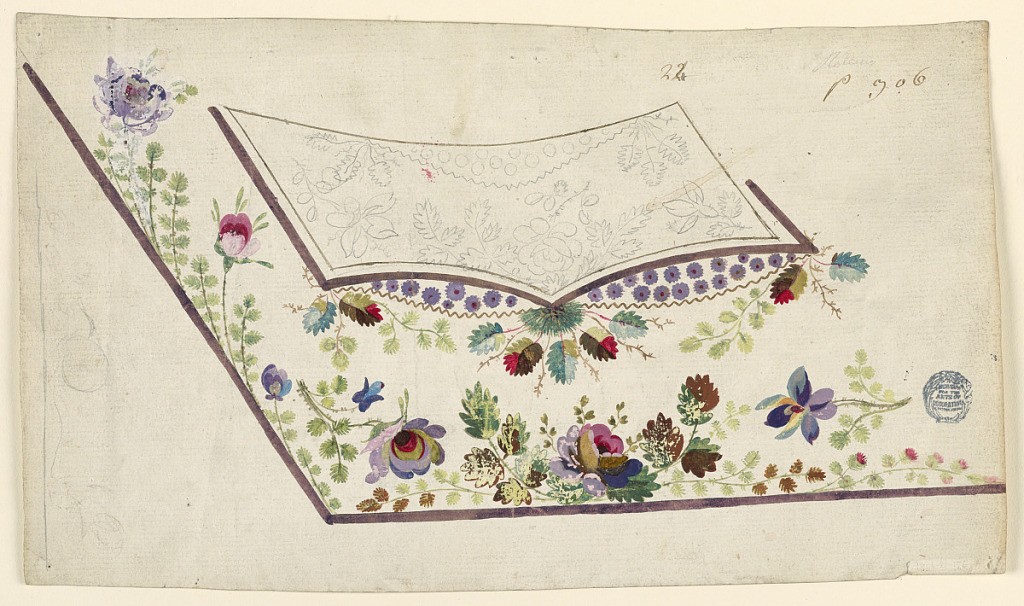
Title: Design for Waistcoast
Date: ca. 1780
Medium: Pencil, watercolor, and gouache on paper
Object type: Drawing
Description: Design for the embroidered decoration of the lower left portion of a man's waistcoat. Polychrome floral motif on edge of garment; floral motifs drawn in pencil on flap of pocket.